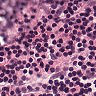
Metastatic tissue present: no